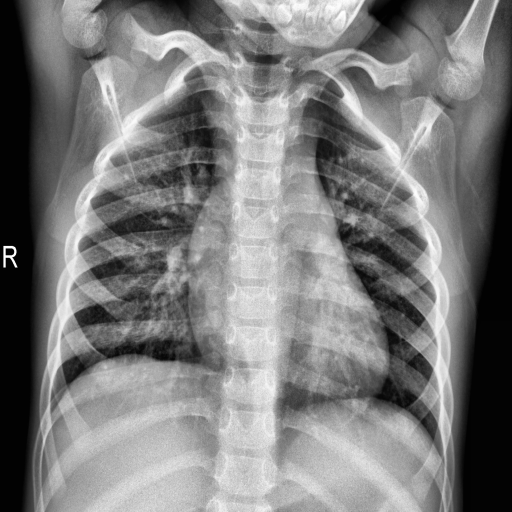
Finding: NORMAL